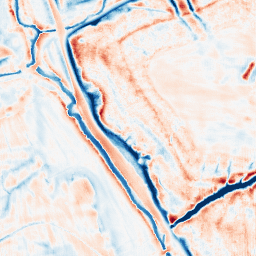
Category: edge_preserving
Decomposition family: bilateral
Decomposition parameters: d: 21
sigma_color: 75
sigma_space: 150
Upsampling method: fft_zeropad
Upsampling parameters: scale: 4
Upsampling scale: 4